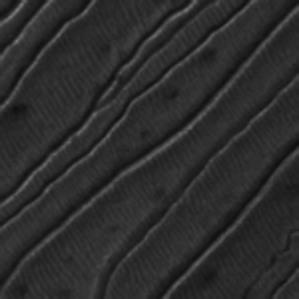
Label: frost